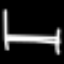
Label: bed